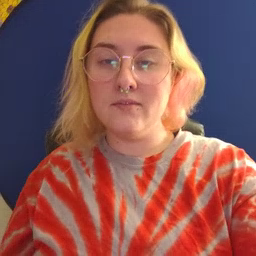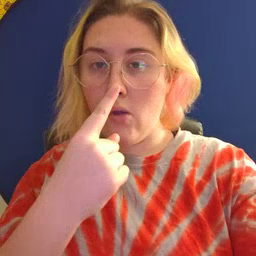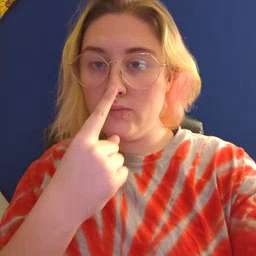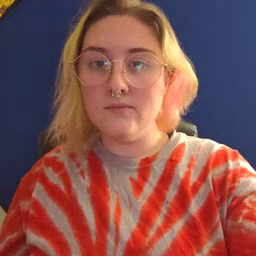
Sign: nose